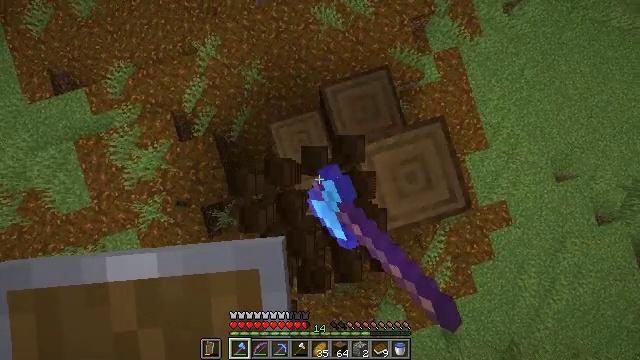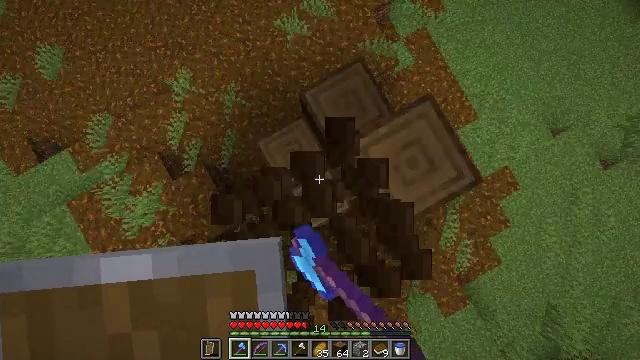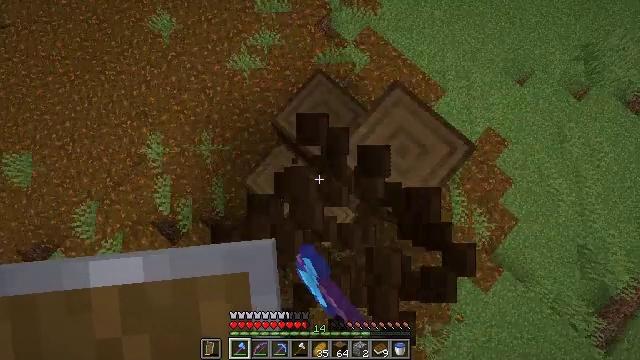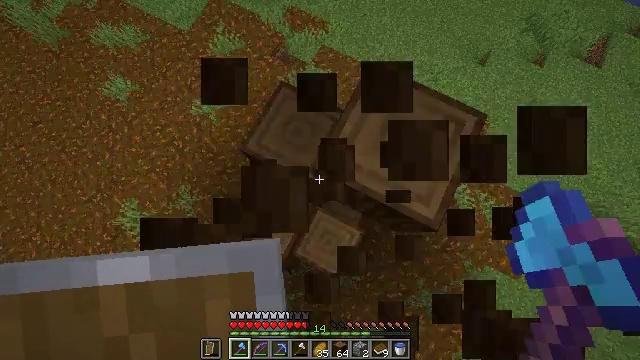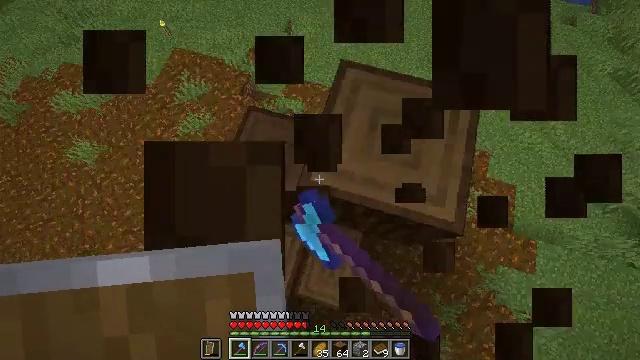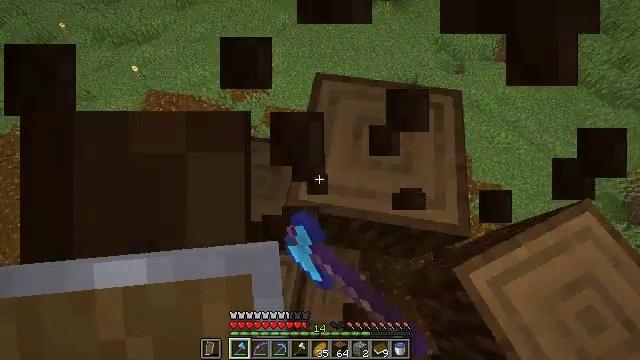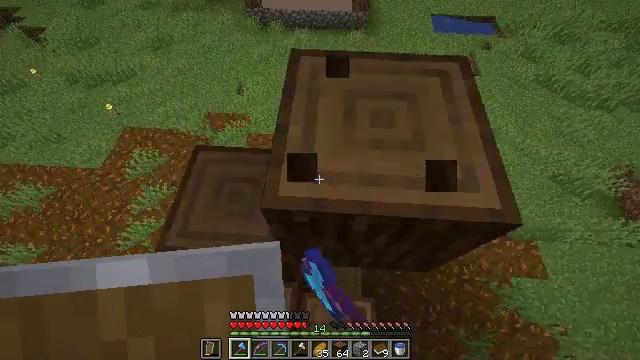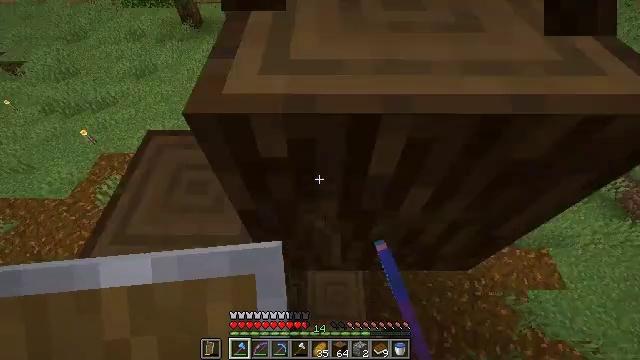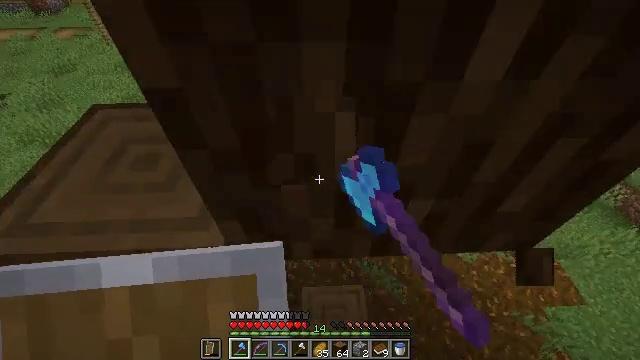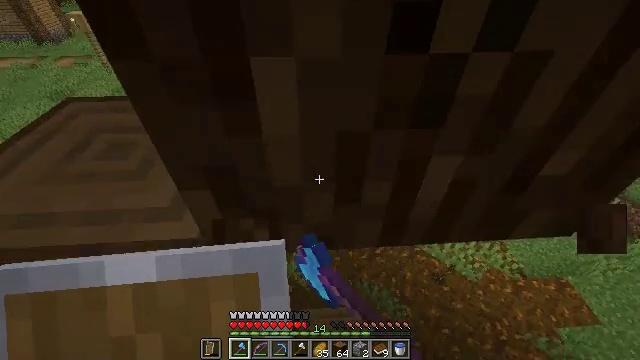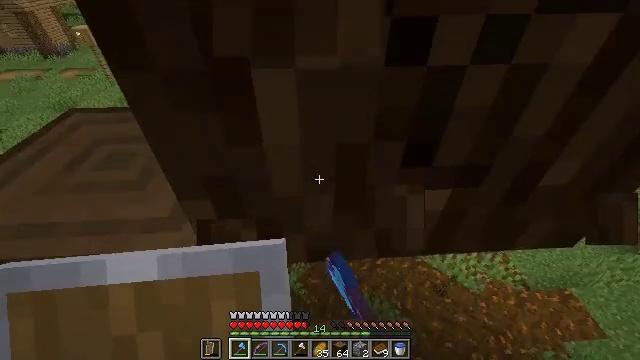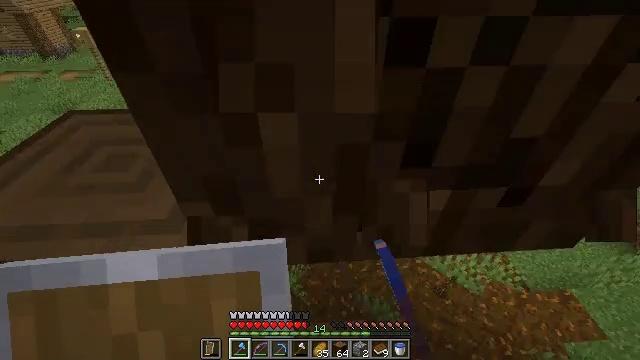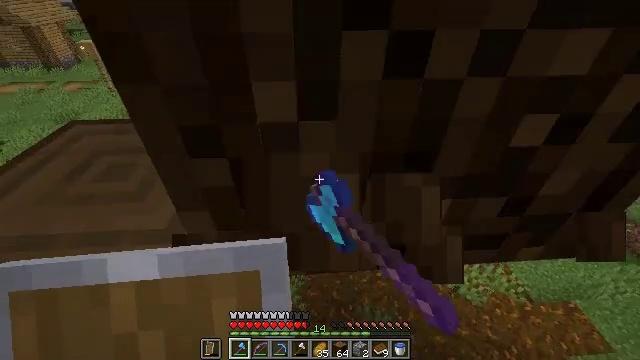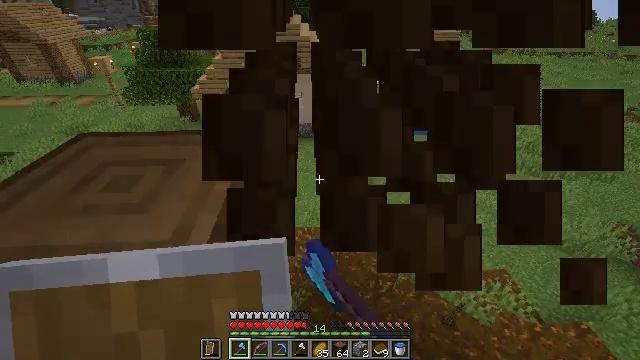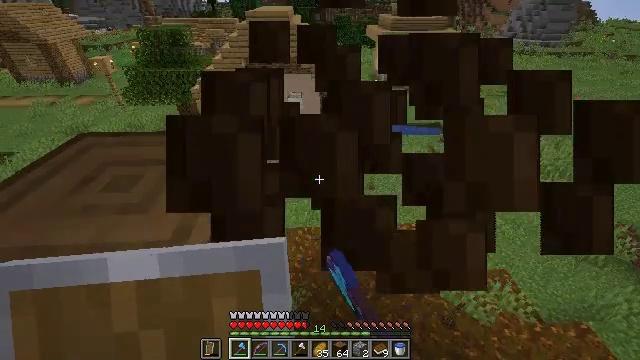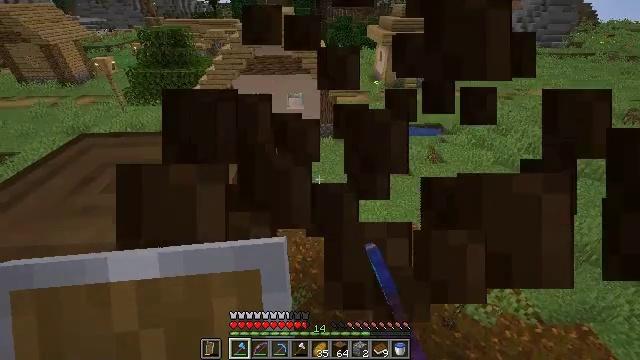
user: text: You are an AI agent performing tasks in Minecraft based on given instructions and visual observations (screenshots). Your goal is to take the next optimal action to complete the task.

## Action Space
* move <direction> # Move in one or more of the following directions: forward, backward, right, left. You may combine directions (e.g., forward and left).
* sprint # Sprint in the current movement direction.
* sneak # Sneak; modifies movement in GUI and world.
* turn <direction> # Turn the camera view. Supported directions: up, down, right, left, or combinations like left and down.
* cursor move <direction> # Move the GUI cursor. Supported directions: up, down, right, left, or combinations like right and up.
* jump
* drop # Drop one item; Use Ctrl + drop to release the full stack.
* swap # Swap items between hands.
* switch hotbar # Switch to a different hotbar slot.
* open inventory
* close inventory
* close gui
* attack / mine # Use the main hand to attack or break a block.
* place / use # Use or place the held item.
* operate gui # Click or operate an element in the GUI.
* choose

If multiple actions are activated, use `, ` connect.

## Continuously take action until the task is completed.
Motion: motion action
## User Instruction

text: Chop down the spruce log.
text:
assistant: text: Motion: turn right and up, attack / mine
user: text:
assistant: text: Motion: turn right and up, attack / mine
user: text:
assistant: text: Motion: turn right and up, attack / mine
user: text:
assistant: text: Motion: turn right and up, attack / mine
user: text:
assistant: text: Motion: turn right and up, attack / mine
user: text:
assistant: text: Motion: turn right and up, attack / mine
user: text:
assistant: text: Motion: turn right and up, attack / mine
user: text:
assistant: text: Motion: turn right and up, attack / mine
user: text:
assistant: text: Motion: turn right and up, attack / mine
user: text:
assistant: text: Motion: turn up, attack / mine
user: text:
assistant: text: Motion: attack / mine
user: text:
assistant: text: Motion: turn up, attack / mine
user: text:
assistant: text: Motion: turn up, attack / mine
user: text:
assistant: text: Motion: attack / mine
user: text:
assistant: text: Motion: attack / mine
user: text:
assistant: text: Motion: turn left, attack / mine
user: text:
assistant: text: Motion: turn left and down, attack / mine
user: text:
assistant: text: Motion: turn left and down, attack / mine
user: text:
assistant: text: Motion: turn left and down, attack / mine
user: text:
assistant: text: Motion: turn left, attack / mine
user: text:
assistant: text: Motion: turn left, attack / mine
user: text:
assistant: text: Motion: turn left, attack / mine
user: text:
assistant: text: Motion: turn left, attack / mine
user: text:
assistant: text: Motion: turn left and down, attack / mine
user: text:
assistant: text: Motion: attack / mine
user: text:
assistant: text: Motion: attack / mine
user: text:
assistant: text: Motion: turn down, attack / mine
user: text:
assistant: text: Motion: turn left and down, attack / mine
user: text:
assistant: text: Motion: turn left and down, attack / mine
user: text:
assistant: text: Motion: turn left and down, attack / mine